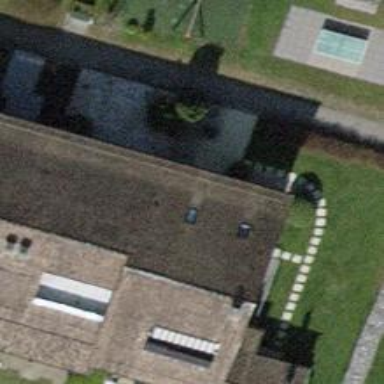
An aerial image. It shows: Terrace building.